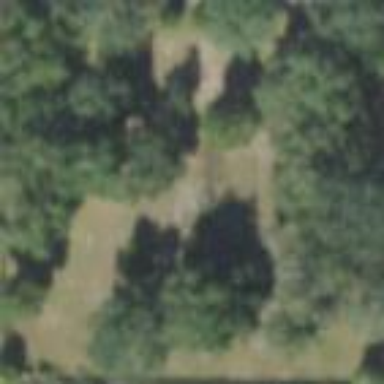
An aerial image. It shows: Cemetery.